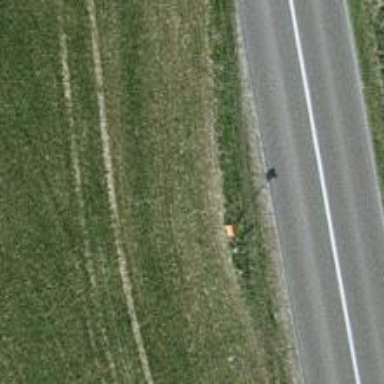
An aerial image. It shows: Aerial marker on pole.